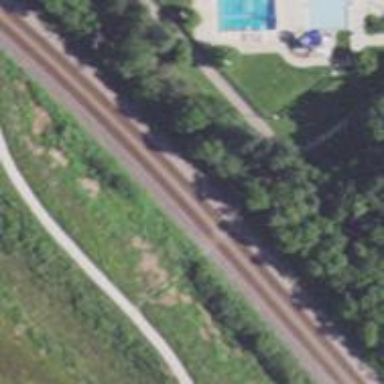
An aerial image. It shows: Railway crossing.